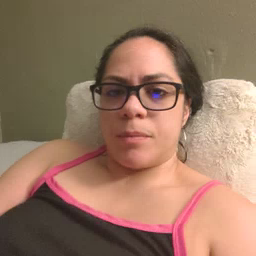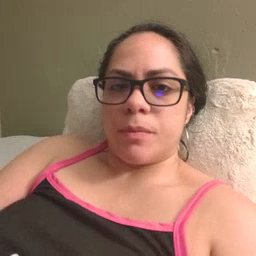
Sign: chin